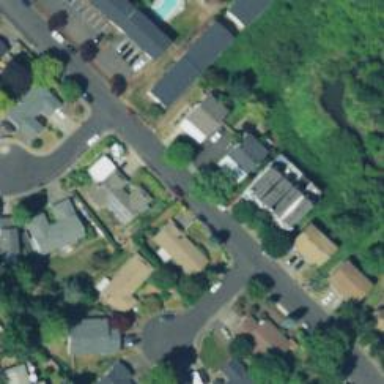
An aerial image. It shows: Living street.